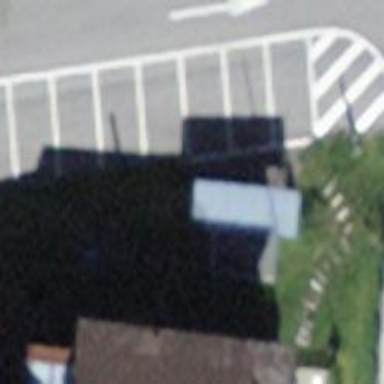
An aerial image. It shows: Charging station.